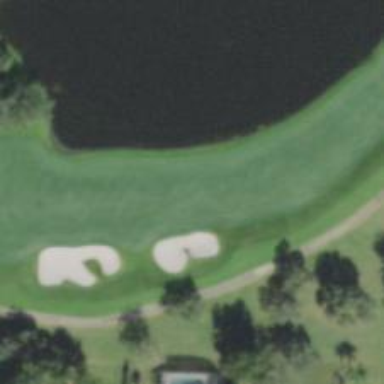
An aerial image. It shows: View of golf hole.